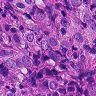
Metastatic tissue present: yes